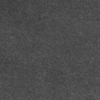
Label: dusty